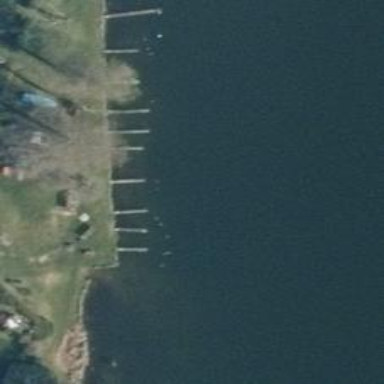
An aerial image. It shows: Man-made pier.